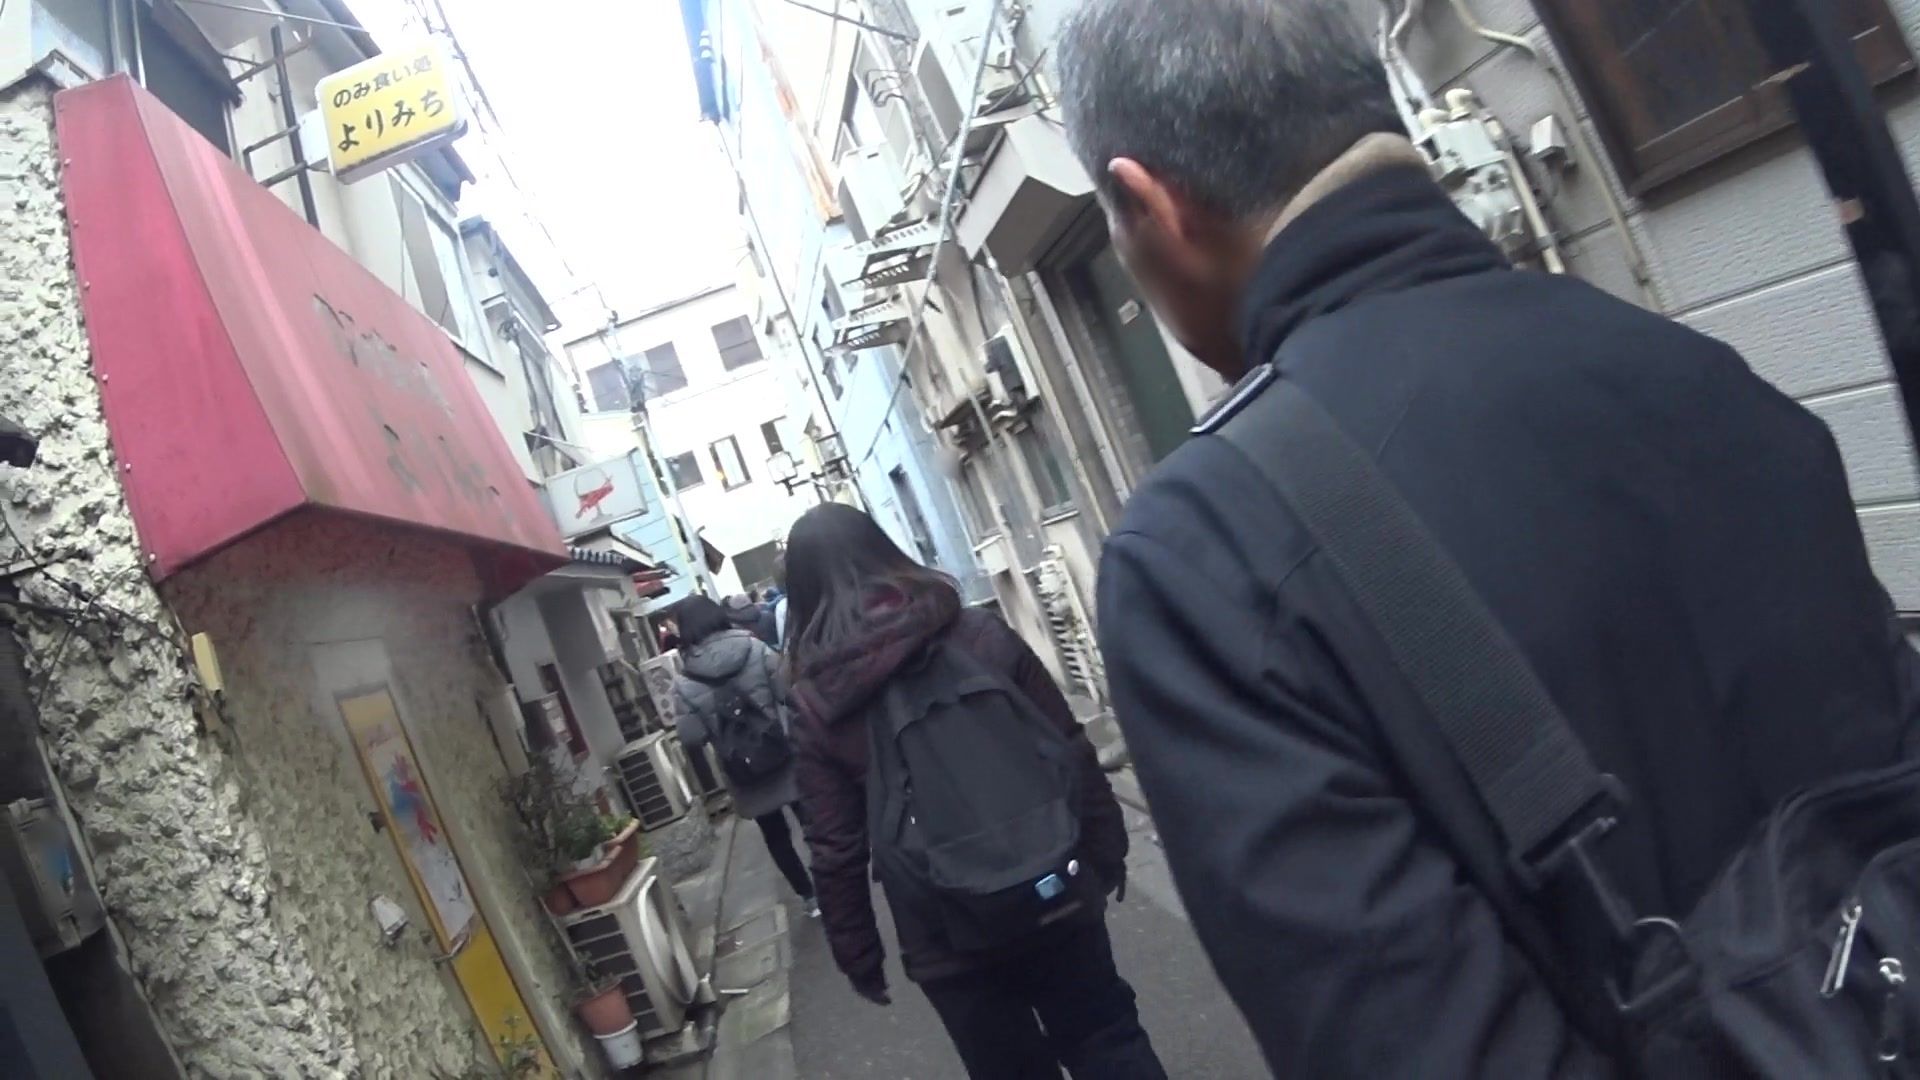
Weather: snowy
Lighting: day
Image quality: slightly poor
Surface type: walking surface
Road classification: steps, path
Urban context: urban centre
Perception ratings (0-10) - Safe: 1.29, Lively: 2.61, Beautiful: 0.28, Boring: 6.15, Depressing: 2.84, Wealthy: 3.39